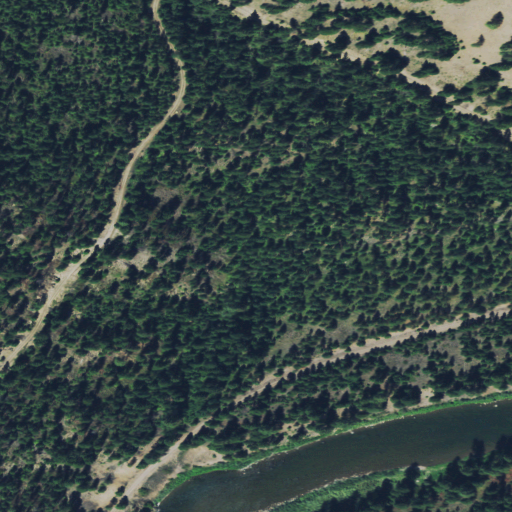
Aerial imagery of valley in Montana named Elk Draw containing evergreen forest, grassland, open water, and shrub